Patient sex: F
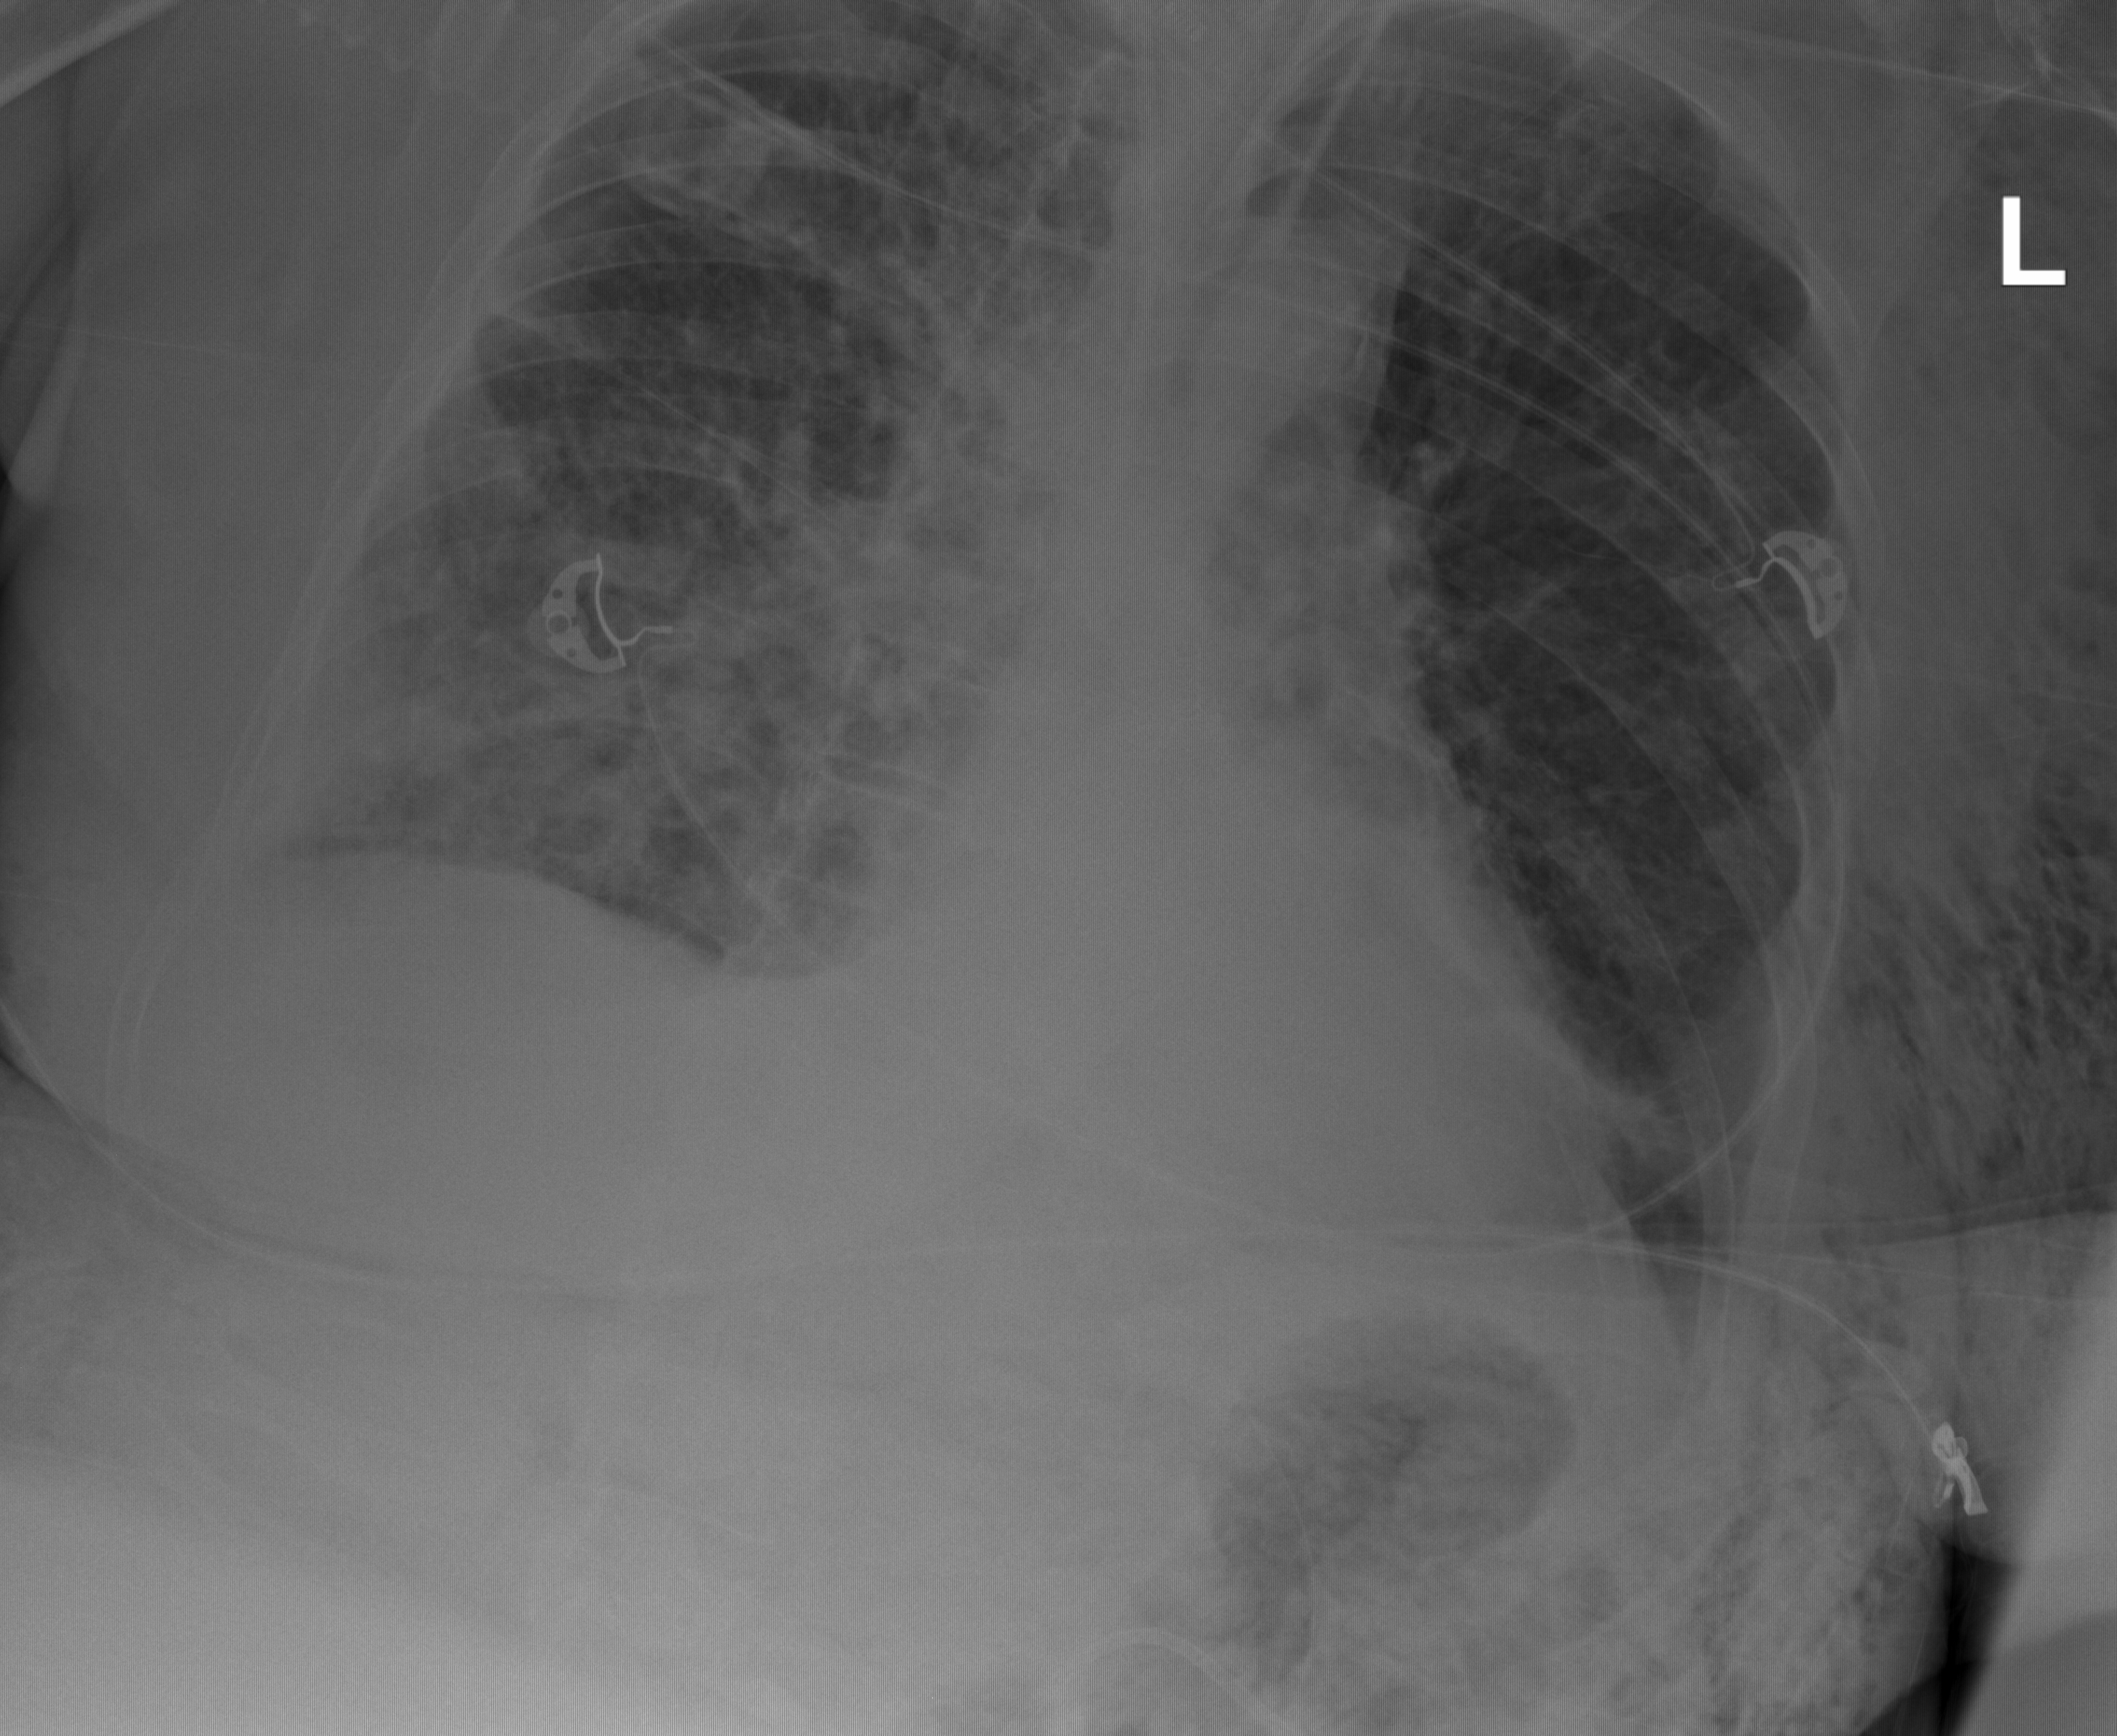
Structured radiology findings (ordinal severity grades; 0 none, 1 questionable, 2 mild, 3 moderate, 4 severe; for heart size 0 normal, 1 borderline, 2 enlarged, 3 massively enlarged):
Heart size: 1
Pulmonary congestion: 0
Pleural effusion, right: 2
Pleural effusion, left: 0
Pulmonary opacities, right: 2
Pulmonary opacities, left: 0
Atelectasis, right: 2
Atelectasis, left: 2